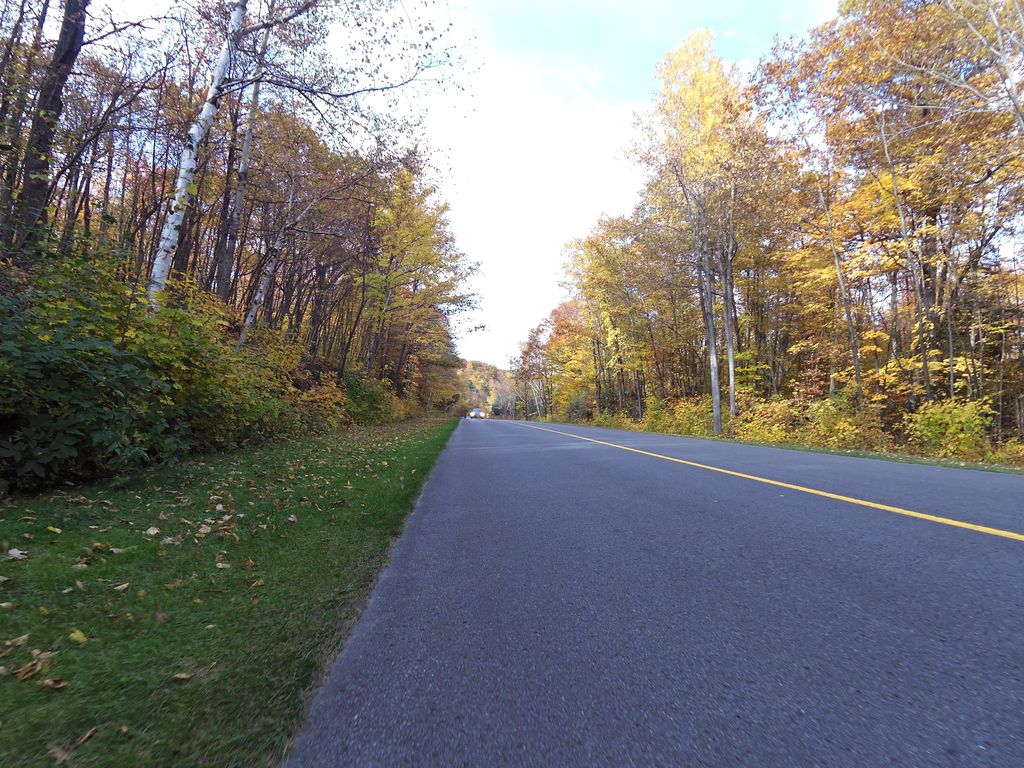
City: ottawa-gatineau